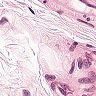
Metastatic tissue present: no